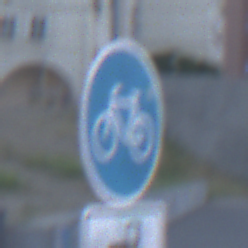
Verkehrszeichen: Radweg
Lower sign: MehrspurigeFahrzeugeFrei8
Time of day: SunriseSunset
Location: Outdoor (Urban)
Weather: Clear
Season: NotSpecified
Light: Natural